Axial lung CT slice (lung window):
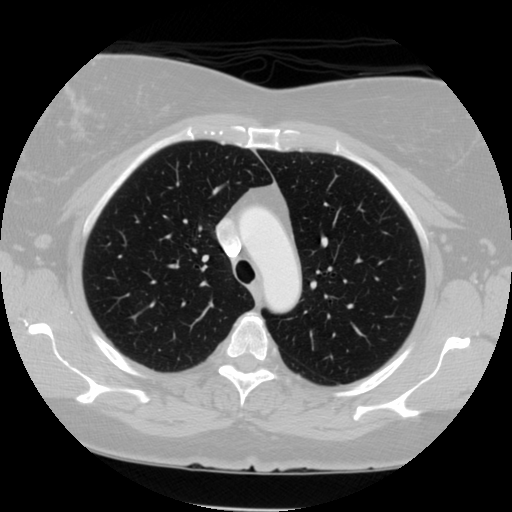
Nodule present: no